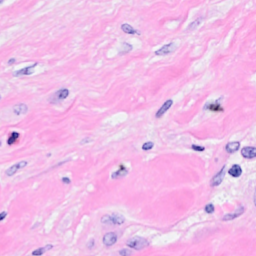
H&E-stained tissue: Breast